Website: walmart
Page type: payment
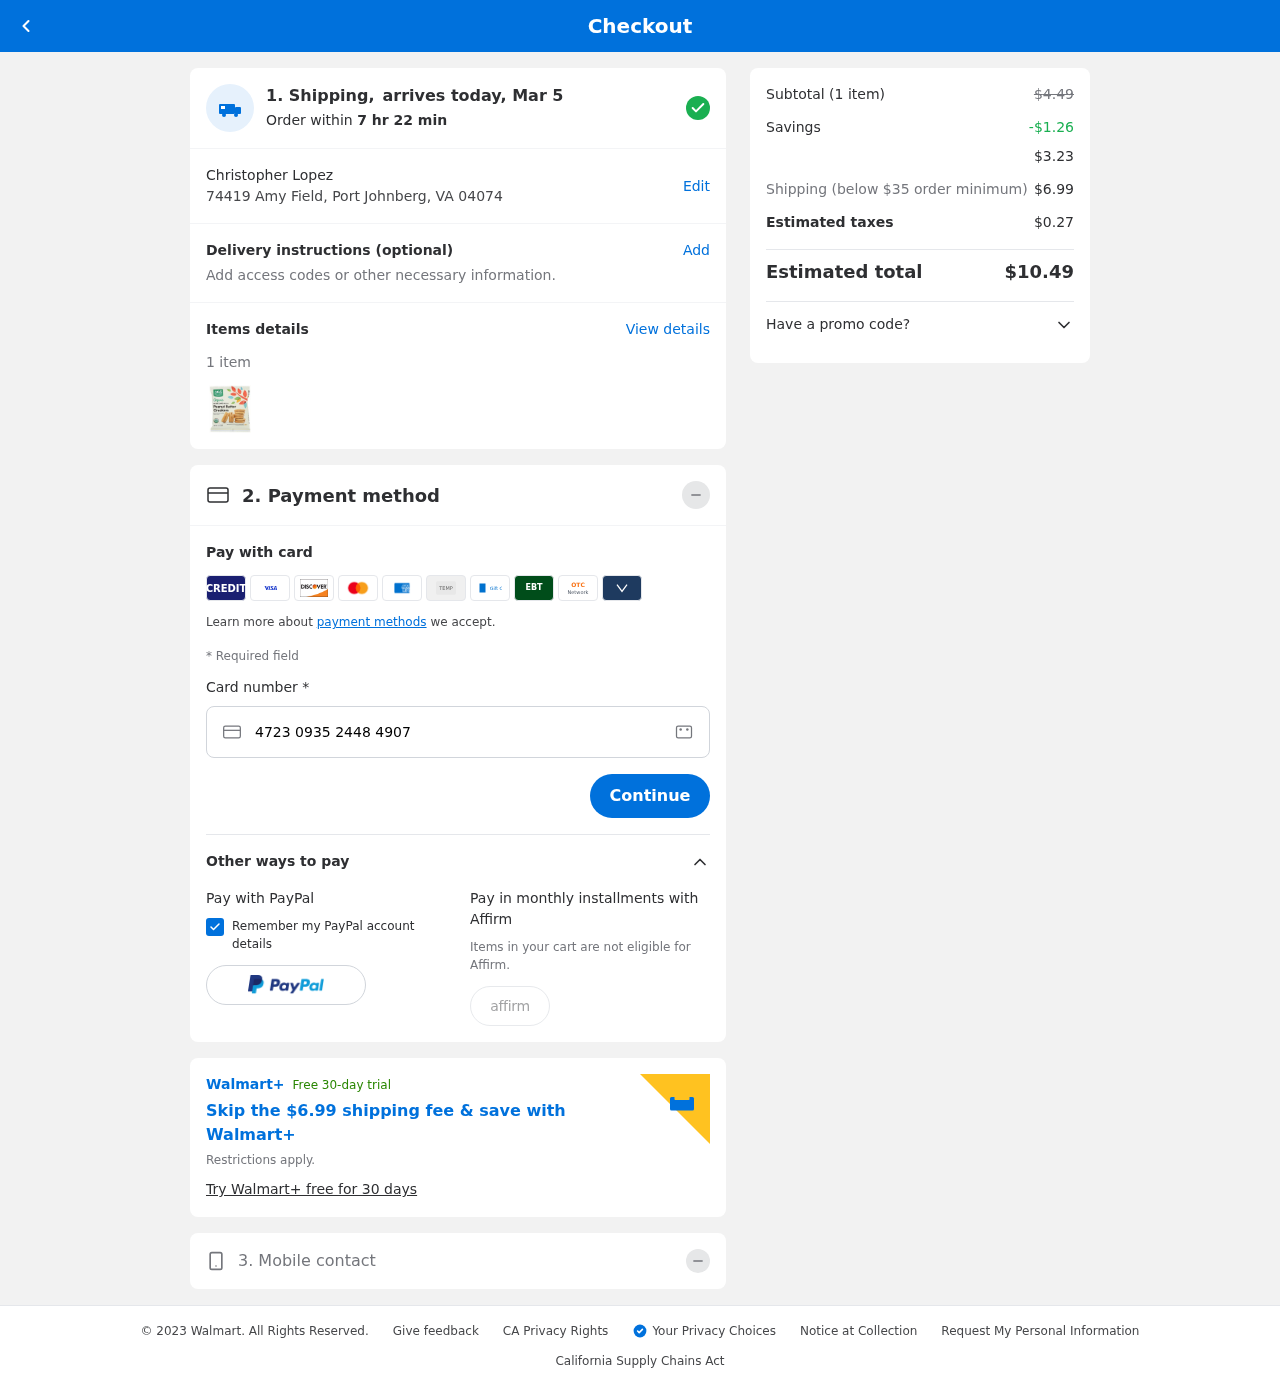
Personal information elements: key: PII_FULLNAME
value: Christopher Lopez
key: PII_STREET
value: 74419 Amy Field
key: PII_CITY_STATE_ZIP
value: Port Johnberg, VA 04074
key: PII_CARD_NUMBER
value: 4723 0935 2448 4907
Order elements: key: ORDER_DELIVERY_DATE
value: Mar 5
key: ORDER_NUM_ITEMS
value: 1
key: ORDER_SUBTOTAL_BEFORE_SAVINGS
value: $4.49
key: ORDER_SAVINGS
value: -$1.26
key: ORDER_SUBTOTAL
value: $3.23
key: ORDER_SHIPPING_COST
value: $6.99
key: ORDER_TAX
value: $0.27
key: ORDER_TOTAL
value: $10.49